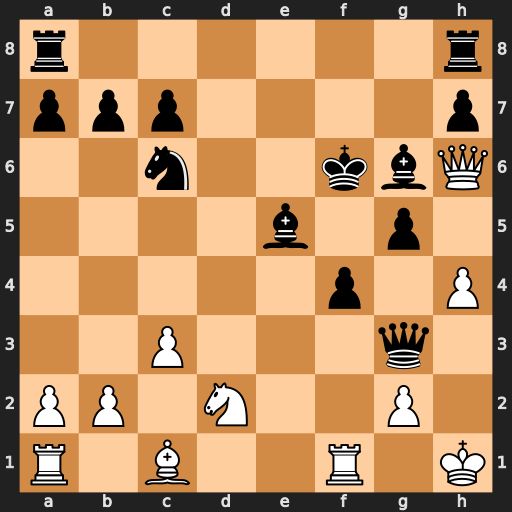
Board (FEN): r6r/ppp4p/2n2kbQ/4b1p1/5p1P/2P3q1/PP1N2P1/R1B2R1K
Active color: w
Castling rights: -
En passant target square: -
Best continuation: Ne4+ Ke6 Nxg3